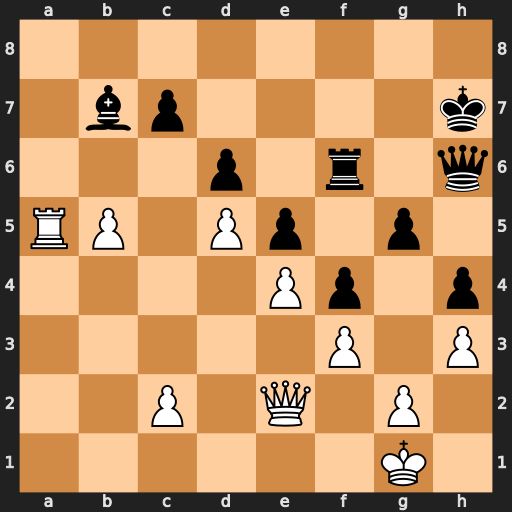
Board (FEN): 8/1bp4k/3p1r1q/RP1Pp1p1/4Pp1p/5P1P/2P1Q1P1/6K1
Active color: w
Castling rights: -
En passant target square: -
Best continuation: Ra7 Qf8 Rxb7 Qc8 Ra7